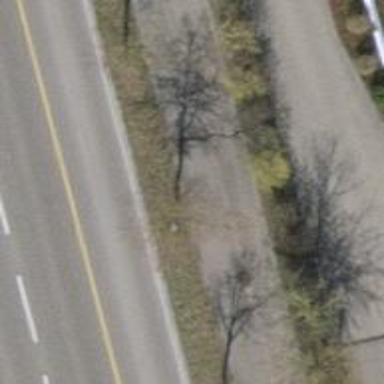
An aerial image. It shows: Avenue of trees.